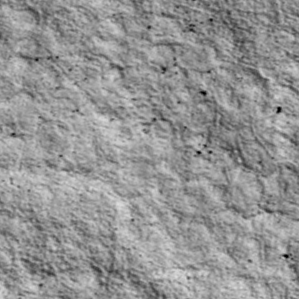
Label: non_frost